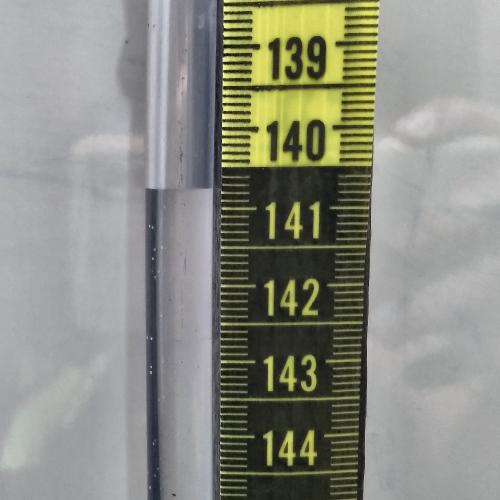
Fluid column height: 140.7 cm